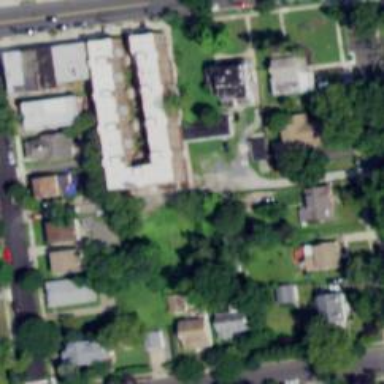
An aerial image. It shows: Sidewalk.